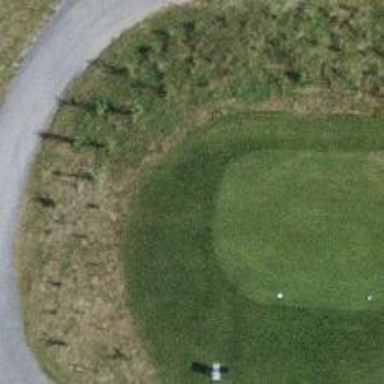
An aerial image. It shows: Golf tee.